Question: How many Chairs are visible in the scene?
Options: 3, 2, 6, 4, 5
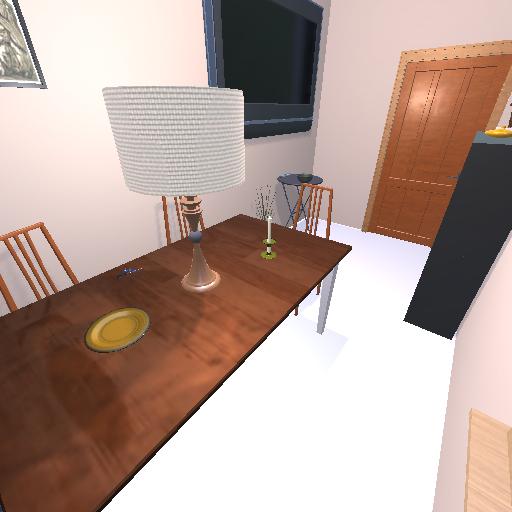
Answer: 3